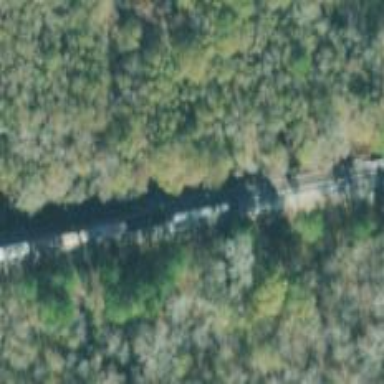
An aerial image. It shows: Railway track.